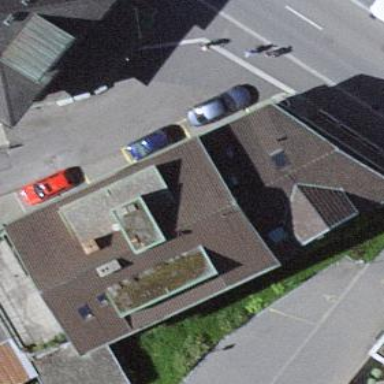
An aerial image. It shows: View of apartment building.